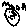
Label: moon